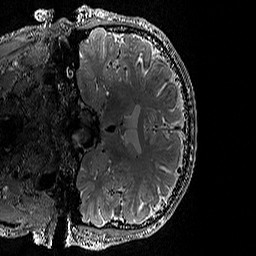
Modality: T2w
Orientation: coronal
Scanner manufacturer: siemens
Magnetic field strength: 3 T
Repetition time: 3.2 s
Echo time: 0.428 s